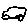
Label: car